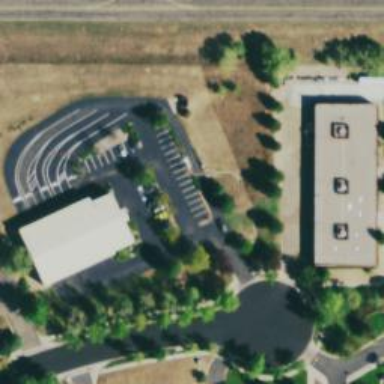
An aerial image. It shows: Vehicle inspection facility.